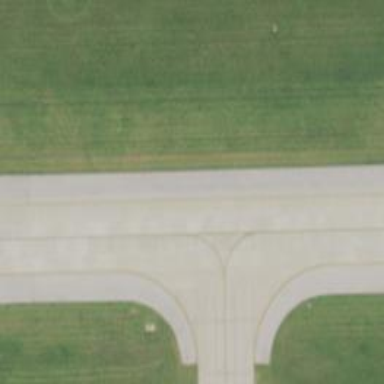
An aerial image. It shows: View of taxiway at the airport.